Interaction volume radius: 5 \u00c5
Interaction volume height: 25 \u00c5
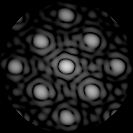
Disorder parameter: 0.09397